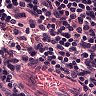
Metastatic tissue present: no